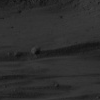
Atmospheric dust classification: not_dusty